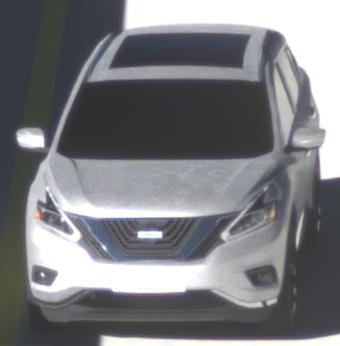
Make: Nissan
Model: Murano
Detailed model: Gen. 3 Z52
Model produced from: 2015
Doors: 5
Color: white
Road condition: dry road
Daytime: morning or afternoon
Contrast: high contrast